Question: '''
$$egin{align*}a_1=lpha _1+lpha _2+\cdots+lpha _n,a_2=lpha _1lpha _2+lpha _1lpha _3+\cdots+lpha _{n-1}lpha _n,\cdots a_1 \end{align*}$$
'''
### Delete a_1 in the above, then that could be shown well.
'''
$$egin{align*}a_1=lpha _1+lpha _2+\cdots+lpha _n,a_2=lpha _1lpha _2+lpha _1lpha _3+\cdots+lpha _{n-1}lpha _n,\cdots \end{align*}$$
'''
<URL>
Of course they can show well in Math.SE
$$egin{align*}a_1=lpha _1+lpha _2+\cdots+lpha _n,a_2=lpha _1lpha _2+lpha _1lpha _3+\cdots+lpha _{n-1}lpha _n,\cdots a_1 \end{align*}$$
$$egin{align*}a_1=lpha _1+lpha _2+\cdots+lpha _n,a_2=lpha _1lpha _2+lpha _1lpha _3+\cdots+lpha _{n-1}lpha _n,\cdots \end{align*}$$
---
The MathJax here and Pancake are not the same?

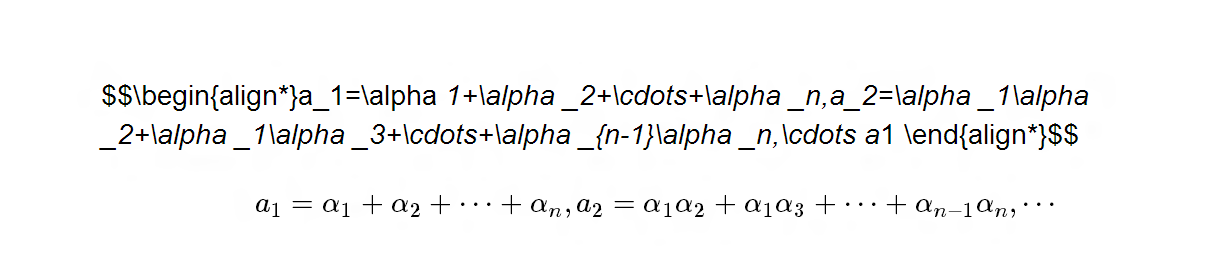
Answer: If you look into the HTML source, you'll notice '<em>' tags within the equation I'm guessing from a Markdown conversion. MathJax's TeX parser stops at HTML tags (and skips incomplete equations).
You need to prevent the Markdown parser from messing up the TeX code. That's not trivial but there are many solutions out there; see for example <URL> from MathJax's lead developer.